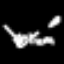
Label: fork